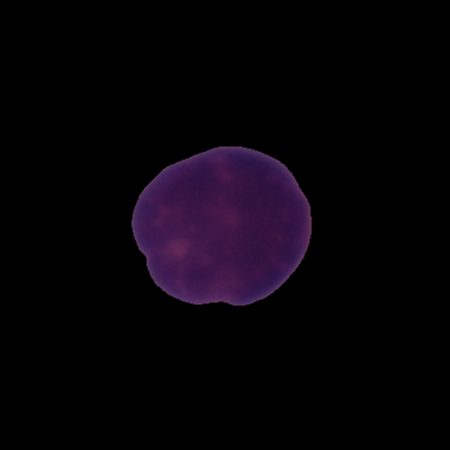
Label: healthy